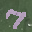
Label: 7